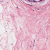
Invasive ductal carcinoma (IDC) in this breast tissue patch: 0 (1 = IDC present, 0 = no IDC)